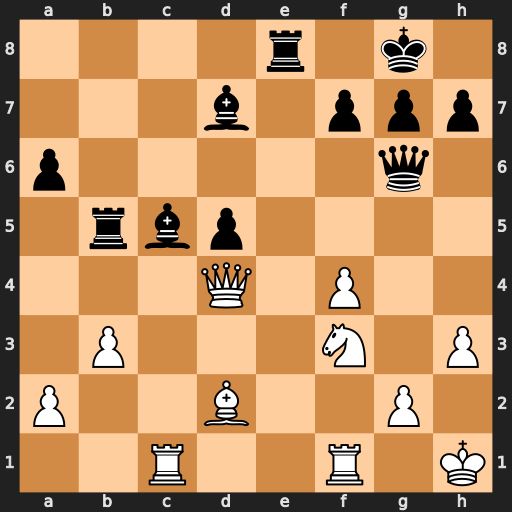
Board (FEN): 4r1k1/3b1ppp/p5q1/1rbp4/3Q1P2/1P3N1P/P2B2P1/2R2R1K
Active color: w
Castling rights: -
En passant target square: -
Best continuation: Rxc5 Rxc5 Qxc5